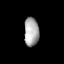
Tissue: lung
Cell type: Epithelial cells
Senescence score: 0.1749
Nuclear area (px): 413
Mean DAPI intensity: 169.831